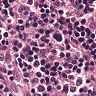
Metastatic tissue present: no